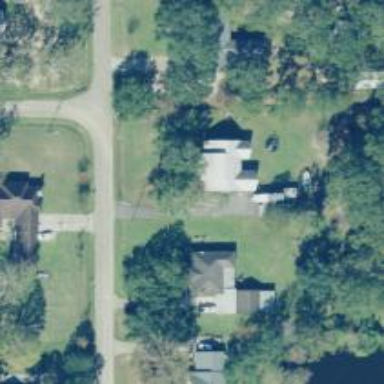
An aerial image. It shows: Driveway.